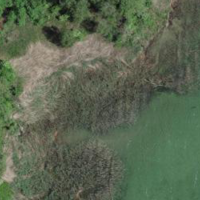
EUNIS habitat code: 21
Species observed at this site:
Chroicocephalus ridibundus
Phalacrocorax carbo
Corvus corone
Larus michahellis
Cygnus olor
Podiceps cristatus
Anas platyrhynchos
Sterna hirundo
Pica pica
Columba livia
Columba palumbus
Acrocephalus scirpaceus
Turdus merula